Interaction volume radius: 10 \u00c5
Interaction volume height: 30 \u00c5
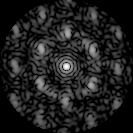
Disorder parameter: 0.5816